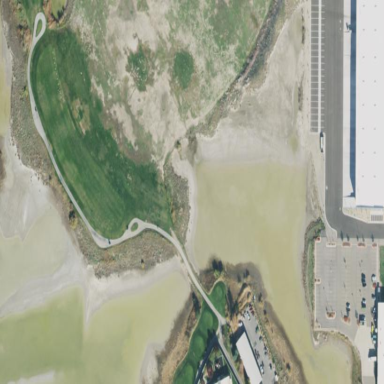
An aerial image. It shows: Sandy area is golf bunker.